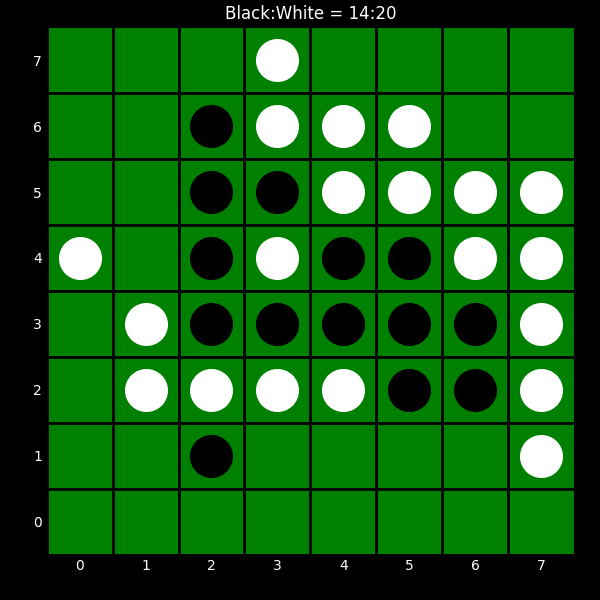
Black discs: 14
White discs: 20